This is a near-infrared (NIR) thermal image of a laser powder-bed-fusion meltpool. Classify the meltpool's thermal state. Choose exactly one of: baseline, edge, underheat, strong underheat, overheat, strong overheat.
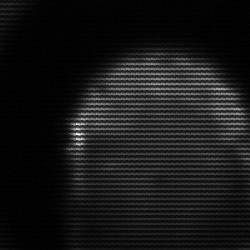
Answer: edge